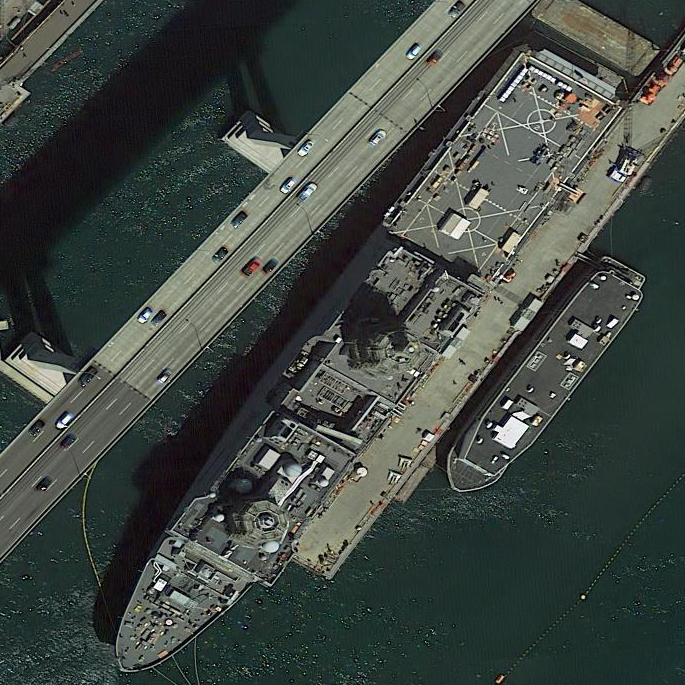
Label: San_Antonio-class_transport_dock